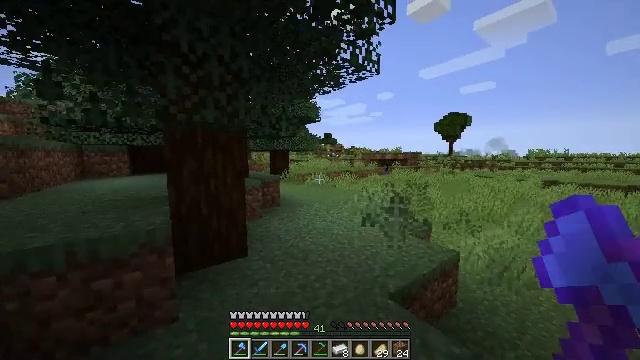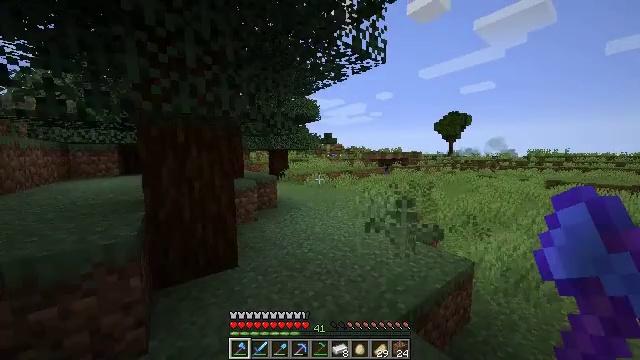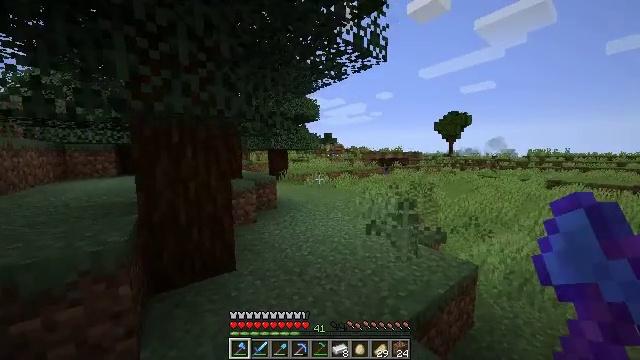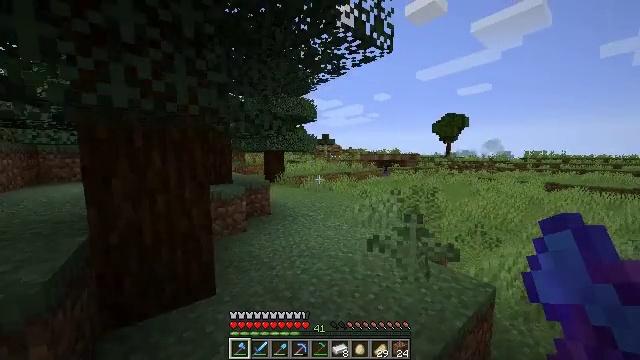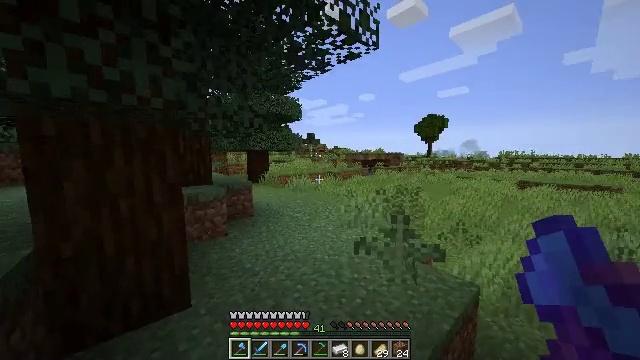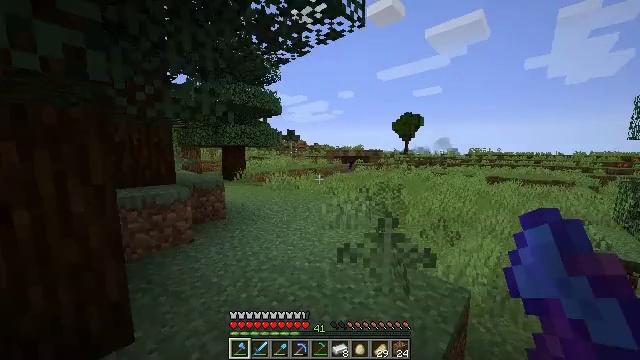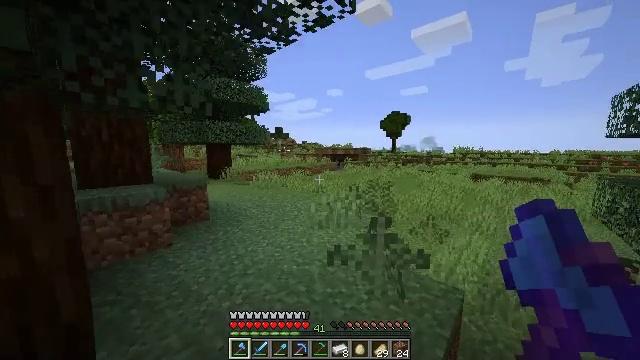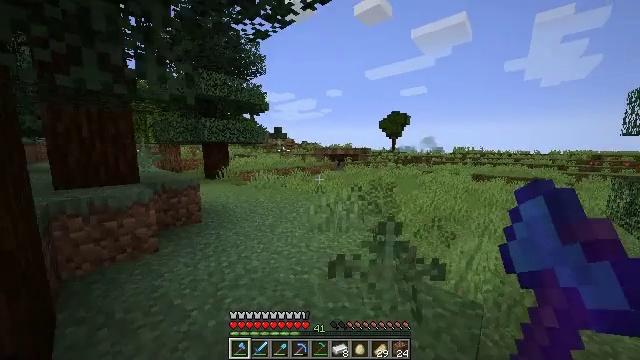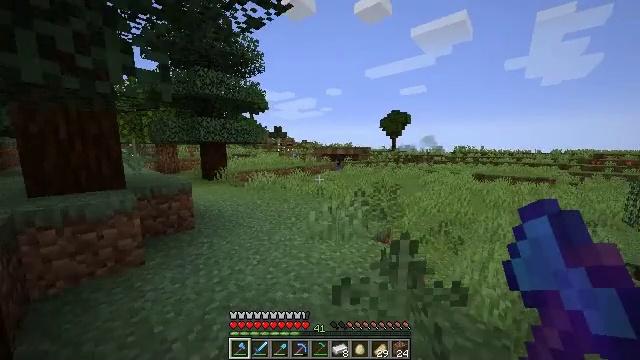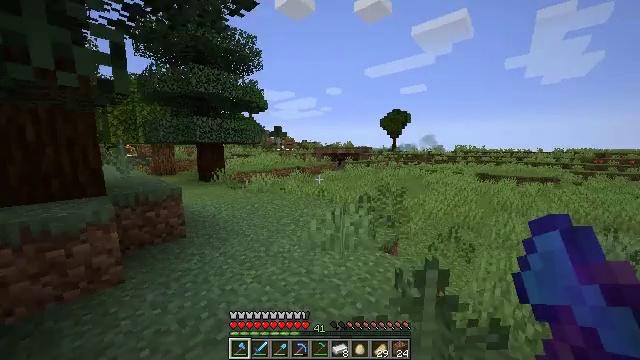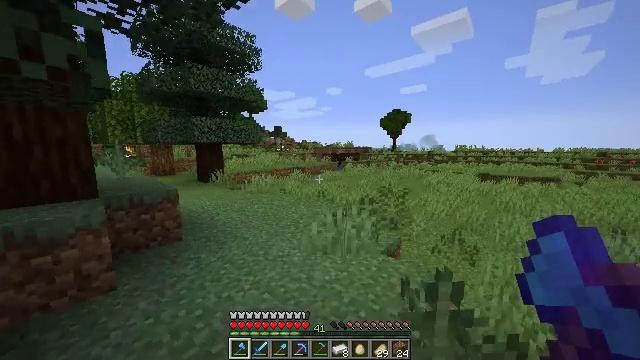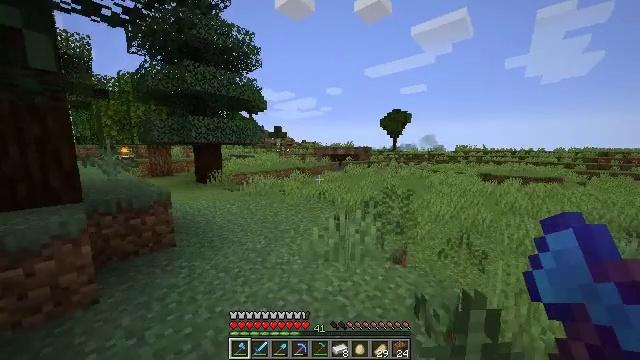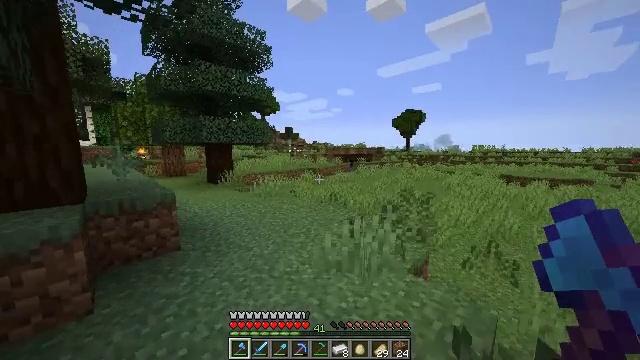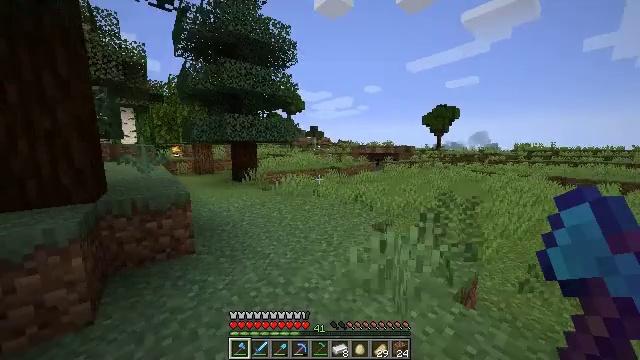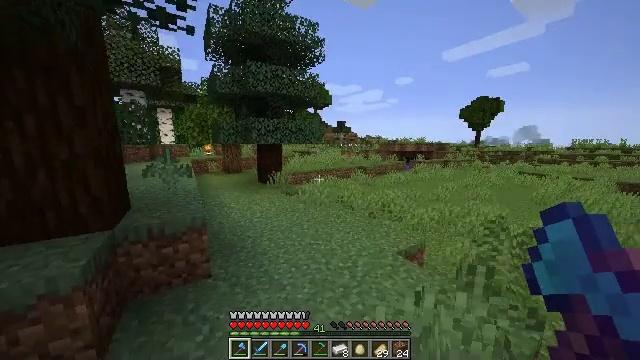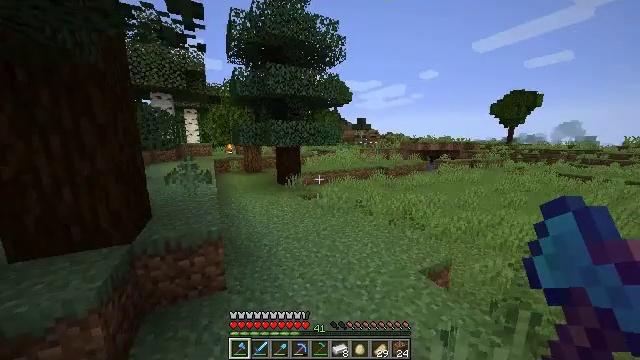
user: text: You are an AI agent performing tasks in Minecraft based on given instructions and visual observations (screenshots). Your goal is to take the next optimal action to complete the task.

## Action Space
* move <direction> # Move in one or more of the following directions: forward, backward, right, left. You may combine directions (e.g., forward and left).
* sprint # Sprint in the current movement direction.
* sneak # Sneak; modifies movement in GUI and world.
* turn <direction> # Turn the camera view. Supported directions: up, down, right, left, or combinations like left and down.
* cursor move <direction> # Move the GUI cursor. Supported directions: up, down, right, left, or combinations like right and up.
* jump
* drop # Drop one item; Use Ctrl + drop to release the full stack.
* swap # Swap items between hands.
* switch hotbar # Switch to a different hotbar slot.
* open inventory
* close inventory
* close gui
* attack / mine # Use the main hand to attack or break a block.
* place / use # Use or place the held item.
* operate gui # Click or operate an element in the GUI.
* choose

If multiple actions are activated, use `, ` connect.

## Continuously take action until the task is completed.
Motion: motion action
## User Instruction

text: Break the bee nest from a tree.
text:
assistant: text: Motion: move forward, sprint
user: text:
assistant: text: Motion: move forward, sprint
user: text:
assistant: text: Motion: move forward, sprint
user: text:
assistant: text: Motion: move forward, turn right
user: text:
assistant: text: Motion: move forward, turn right and down
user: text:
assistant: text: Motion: move forward, turn right
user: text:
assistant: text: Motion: move forward, sprint
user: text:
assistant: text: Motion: move forward, sprint
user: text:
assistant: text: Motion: move forward, sprint
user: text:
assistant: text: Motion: move forward
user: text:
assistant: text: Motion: move forward
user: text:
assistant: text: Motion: move forward, turn left
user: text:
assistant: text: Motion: move forward, turn left
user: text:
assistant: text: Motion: move forward, turn left and down, jump
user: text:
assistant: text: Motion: move forward, turn left, jump
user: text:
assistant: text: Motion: move forward, turn left, jump
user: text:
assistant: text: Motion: move forward, turn left, jump
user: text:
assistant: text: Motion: move forward, turn left, jump
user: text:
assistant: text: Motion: move forward, turn left, jump
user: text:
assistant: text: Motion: move forward, turn left, jump
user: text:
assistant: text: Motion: move forward, turn left, jump
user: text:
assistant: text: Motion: move forward, turn left, jump
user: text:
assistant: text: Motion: move forward, turn left, jump
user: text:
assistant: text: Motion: move forward, sprint, turn left, jump
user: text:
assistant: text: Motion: move forward, sprint, turn left and up, jump
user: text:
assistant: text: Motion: move forward, sprint, turn left, jump
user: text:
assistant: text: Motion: move forward, sprint, turn left, jump
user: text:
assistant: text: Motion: move forward, turn left, jump
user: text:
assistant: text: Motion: move forward, jump
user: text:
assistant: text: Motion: move forward, jump